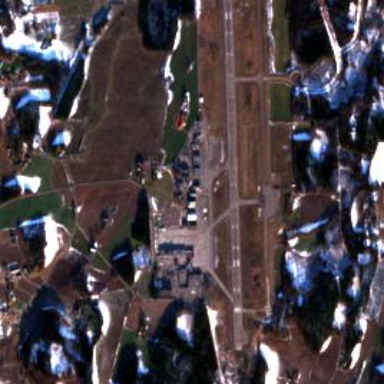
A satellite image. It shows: Runway at airport.